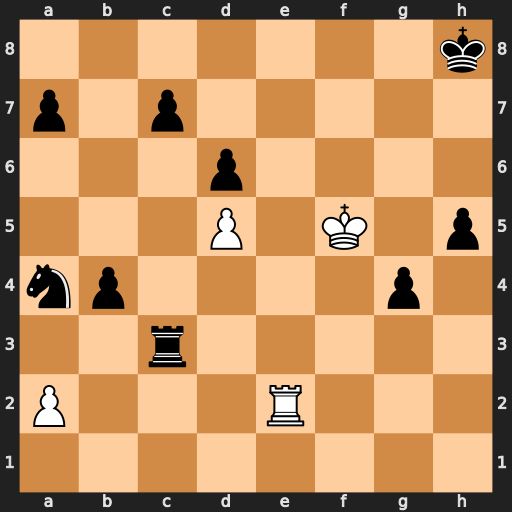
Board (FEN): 7k/p1p5/3p4/3P1K1p/np4p1/2r5/P3R3/8
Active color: w
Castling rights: -
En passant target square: -
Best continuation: Kg6 Rf3 Re8+ Rf8 Rxf8#